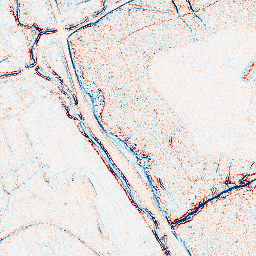
Category: edge_preserving
Decomposition family: bilateral
Decomposition parameters: d: 5
sigma_color: 75
sigma_space: 25
Upsampling method: bicubic
Upsampling parameters: scale: 4
Upsampling scale: 4